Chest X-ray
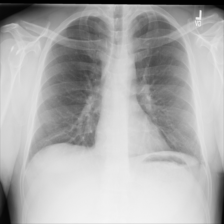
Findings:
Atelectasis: negative
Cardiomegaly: negative
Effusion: negative
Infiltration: negative
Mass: negative
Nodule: negative
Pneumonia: negative
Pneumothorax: negative
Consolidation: negative
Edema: negative
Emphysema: negative
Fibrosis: negative
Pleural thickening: negative
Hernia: negative